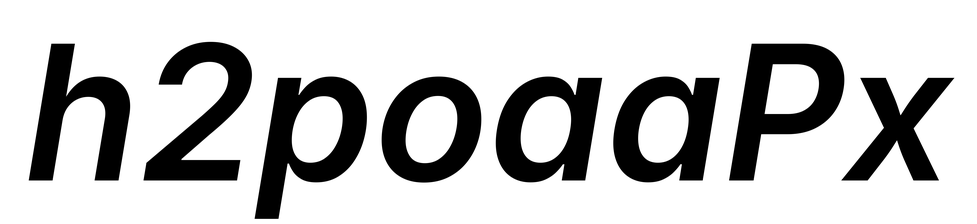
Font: Inter-Italic_SemiBold_Italic